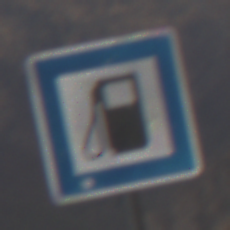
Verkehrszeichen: Tankstelle
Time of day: Midday
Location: Outdoor (Nature)
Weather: Clear
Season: NotSpecified
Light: Natural